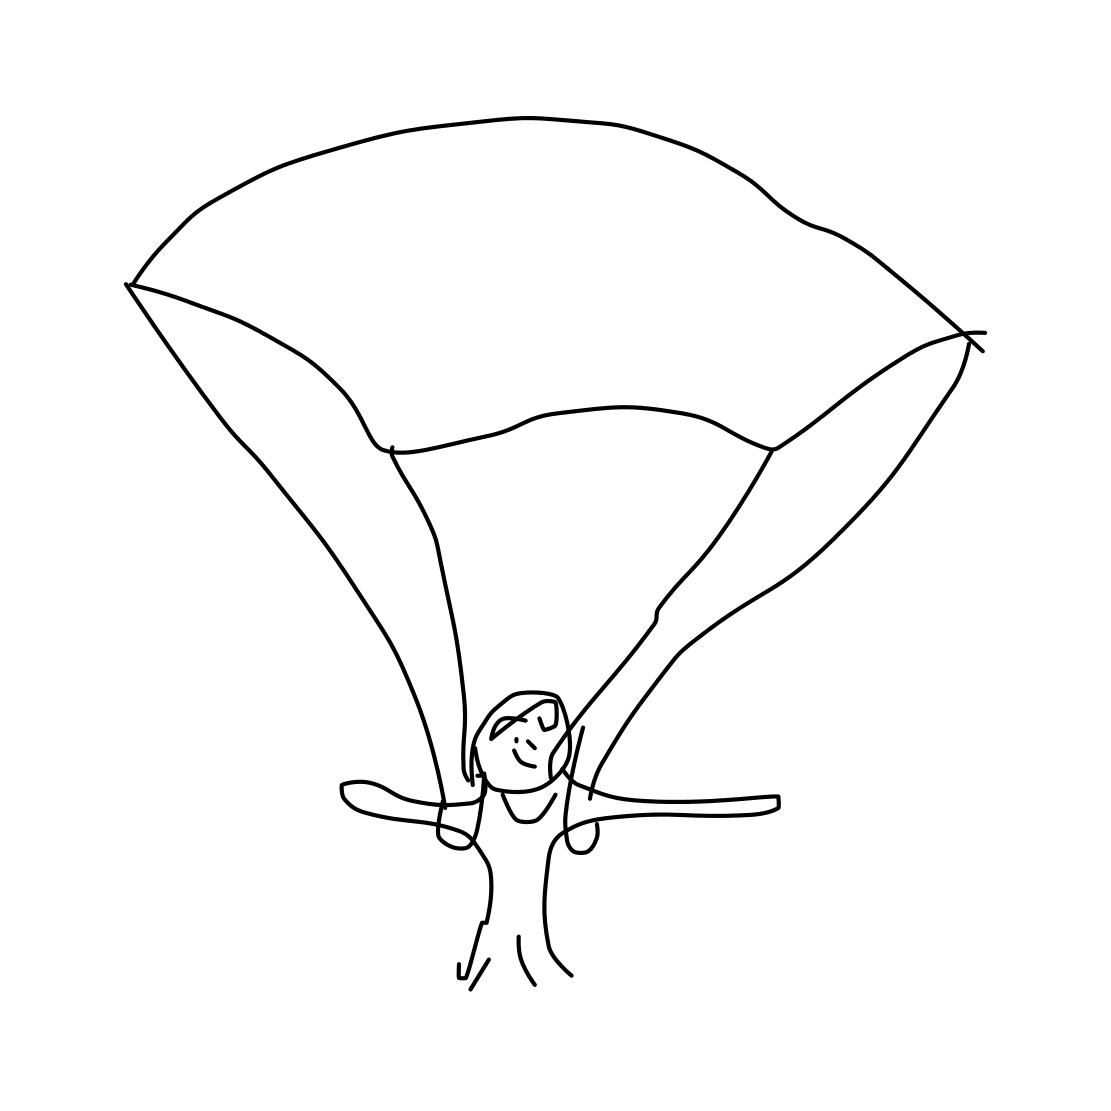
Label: parachute